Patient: sex F, age 29
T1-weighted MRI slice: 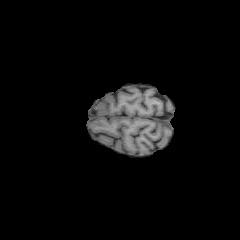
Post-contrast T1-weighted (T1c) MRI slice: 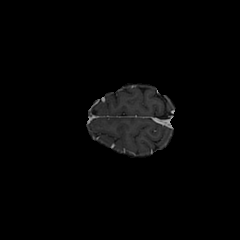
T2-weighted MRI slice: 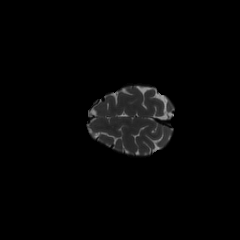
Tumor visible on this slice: no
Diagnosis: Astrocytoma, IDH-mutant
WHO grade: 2